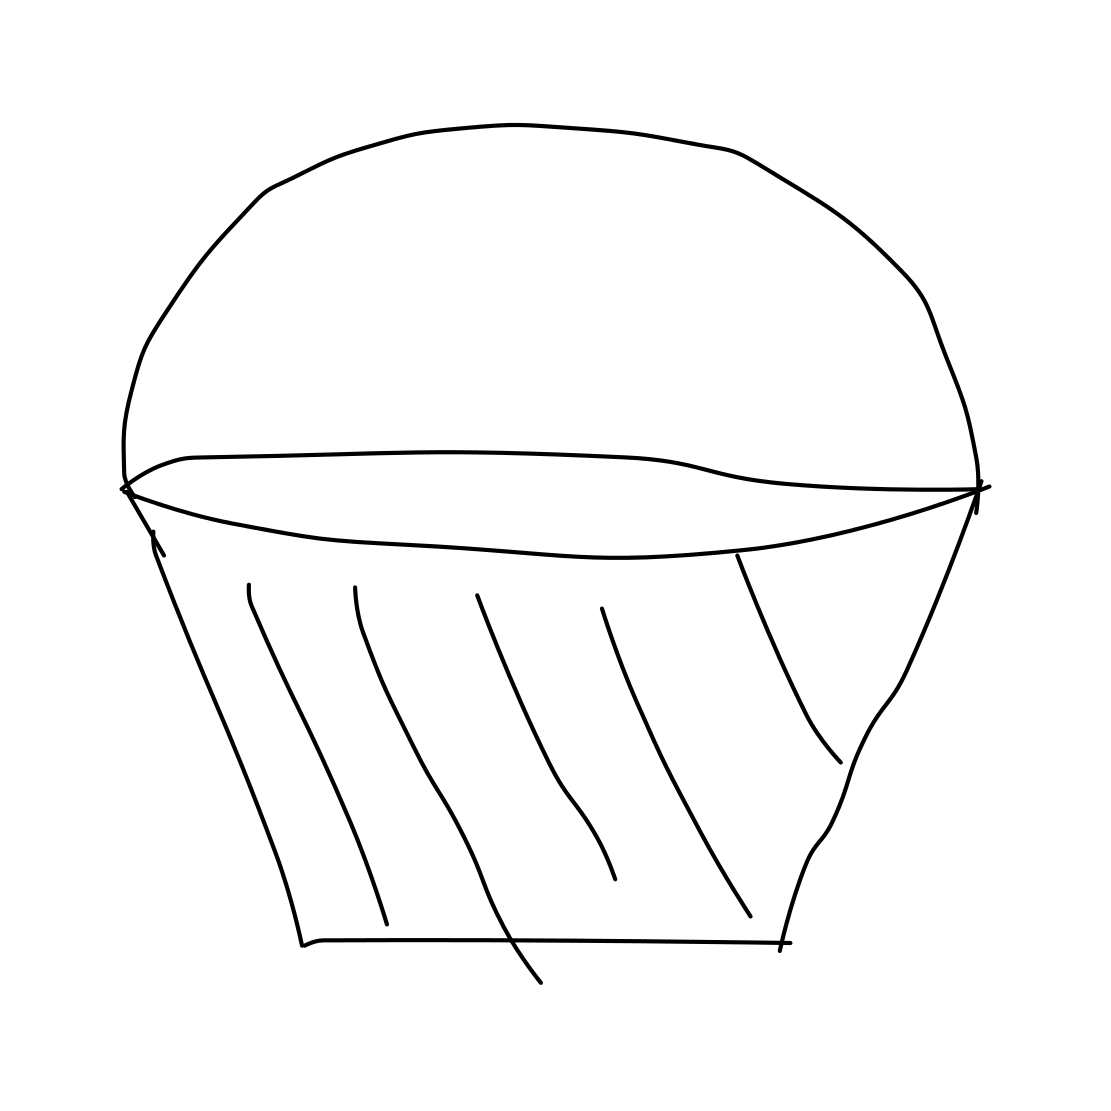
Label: basket